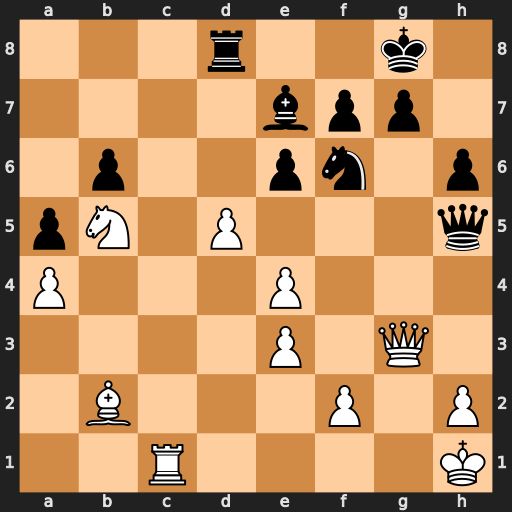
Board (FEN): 3r2k1/4bpp1/1p2pn1p/pN1P3q/P3P3/4P1Q1/1B3P1P/2R4K
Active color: w
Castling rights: -
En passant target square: -
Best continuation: d6 Bxd6 Nxd6